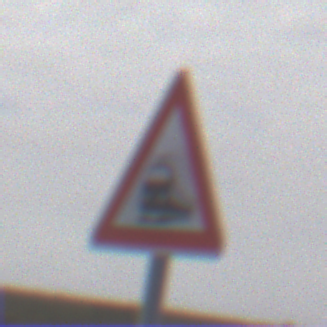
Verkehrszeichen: Bahnuebergang
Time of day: Midday
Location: Outdoor (Nature)
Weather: PartlyCloudy
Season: NotSpecified
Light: Natural